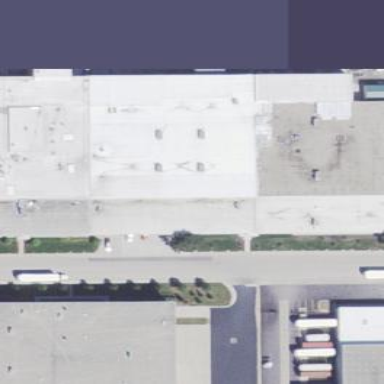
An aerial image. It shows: Warehouse.